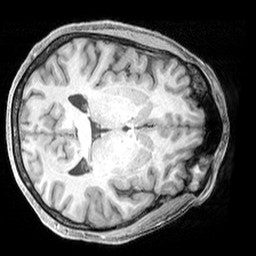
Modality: T1w
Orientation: axial
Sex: female
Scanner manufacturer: siemens
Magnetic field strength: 3 T
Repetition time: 2.3 s
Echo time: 0.00226 s